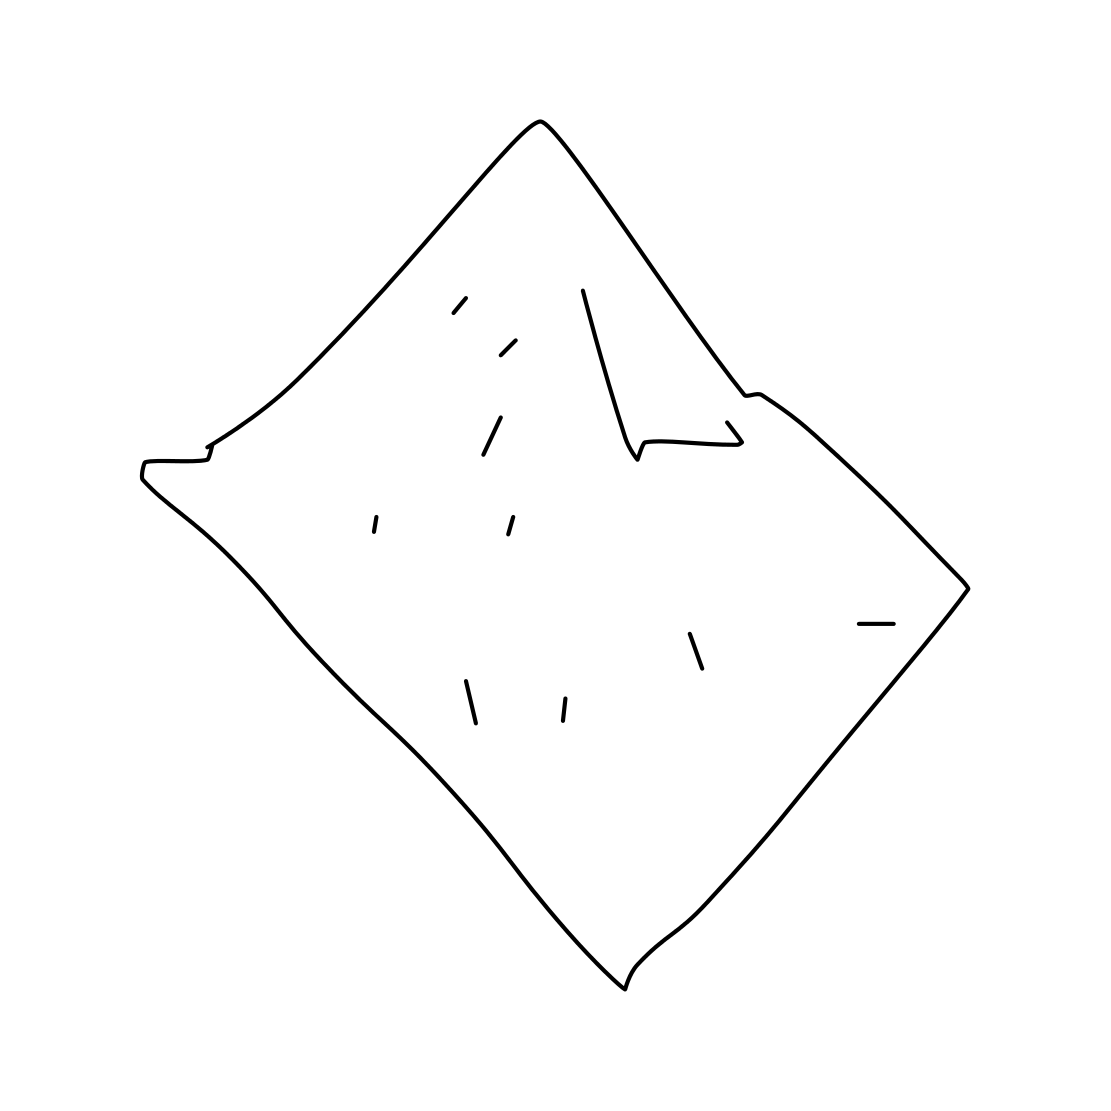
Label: bread